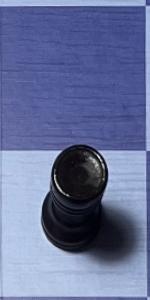
Label: Rook_Black